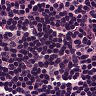
Metastatic tissue present: no